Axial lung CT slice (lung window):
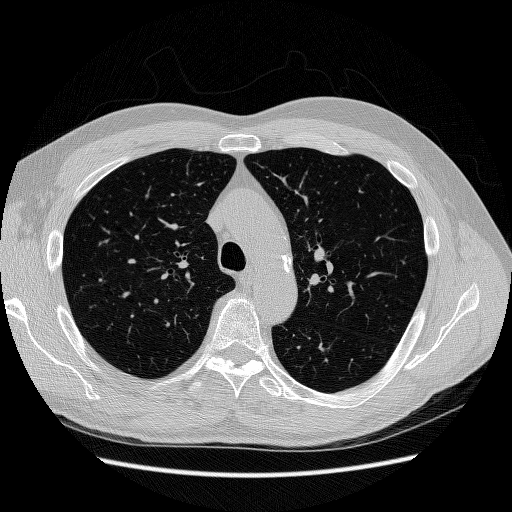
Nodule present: no